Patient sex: F
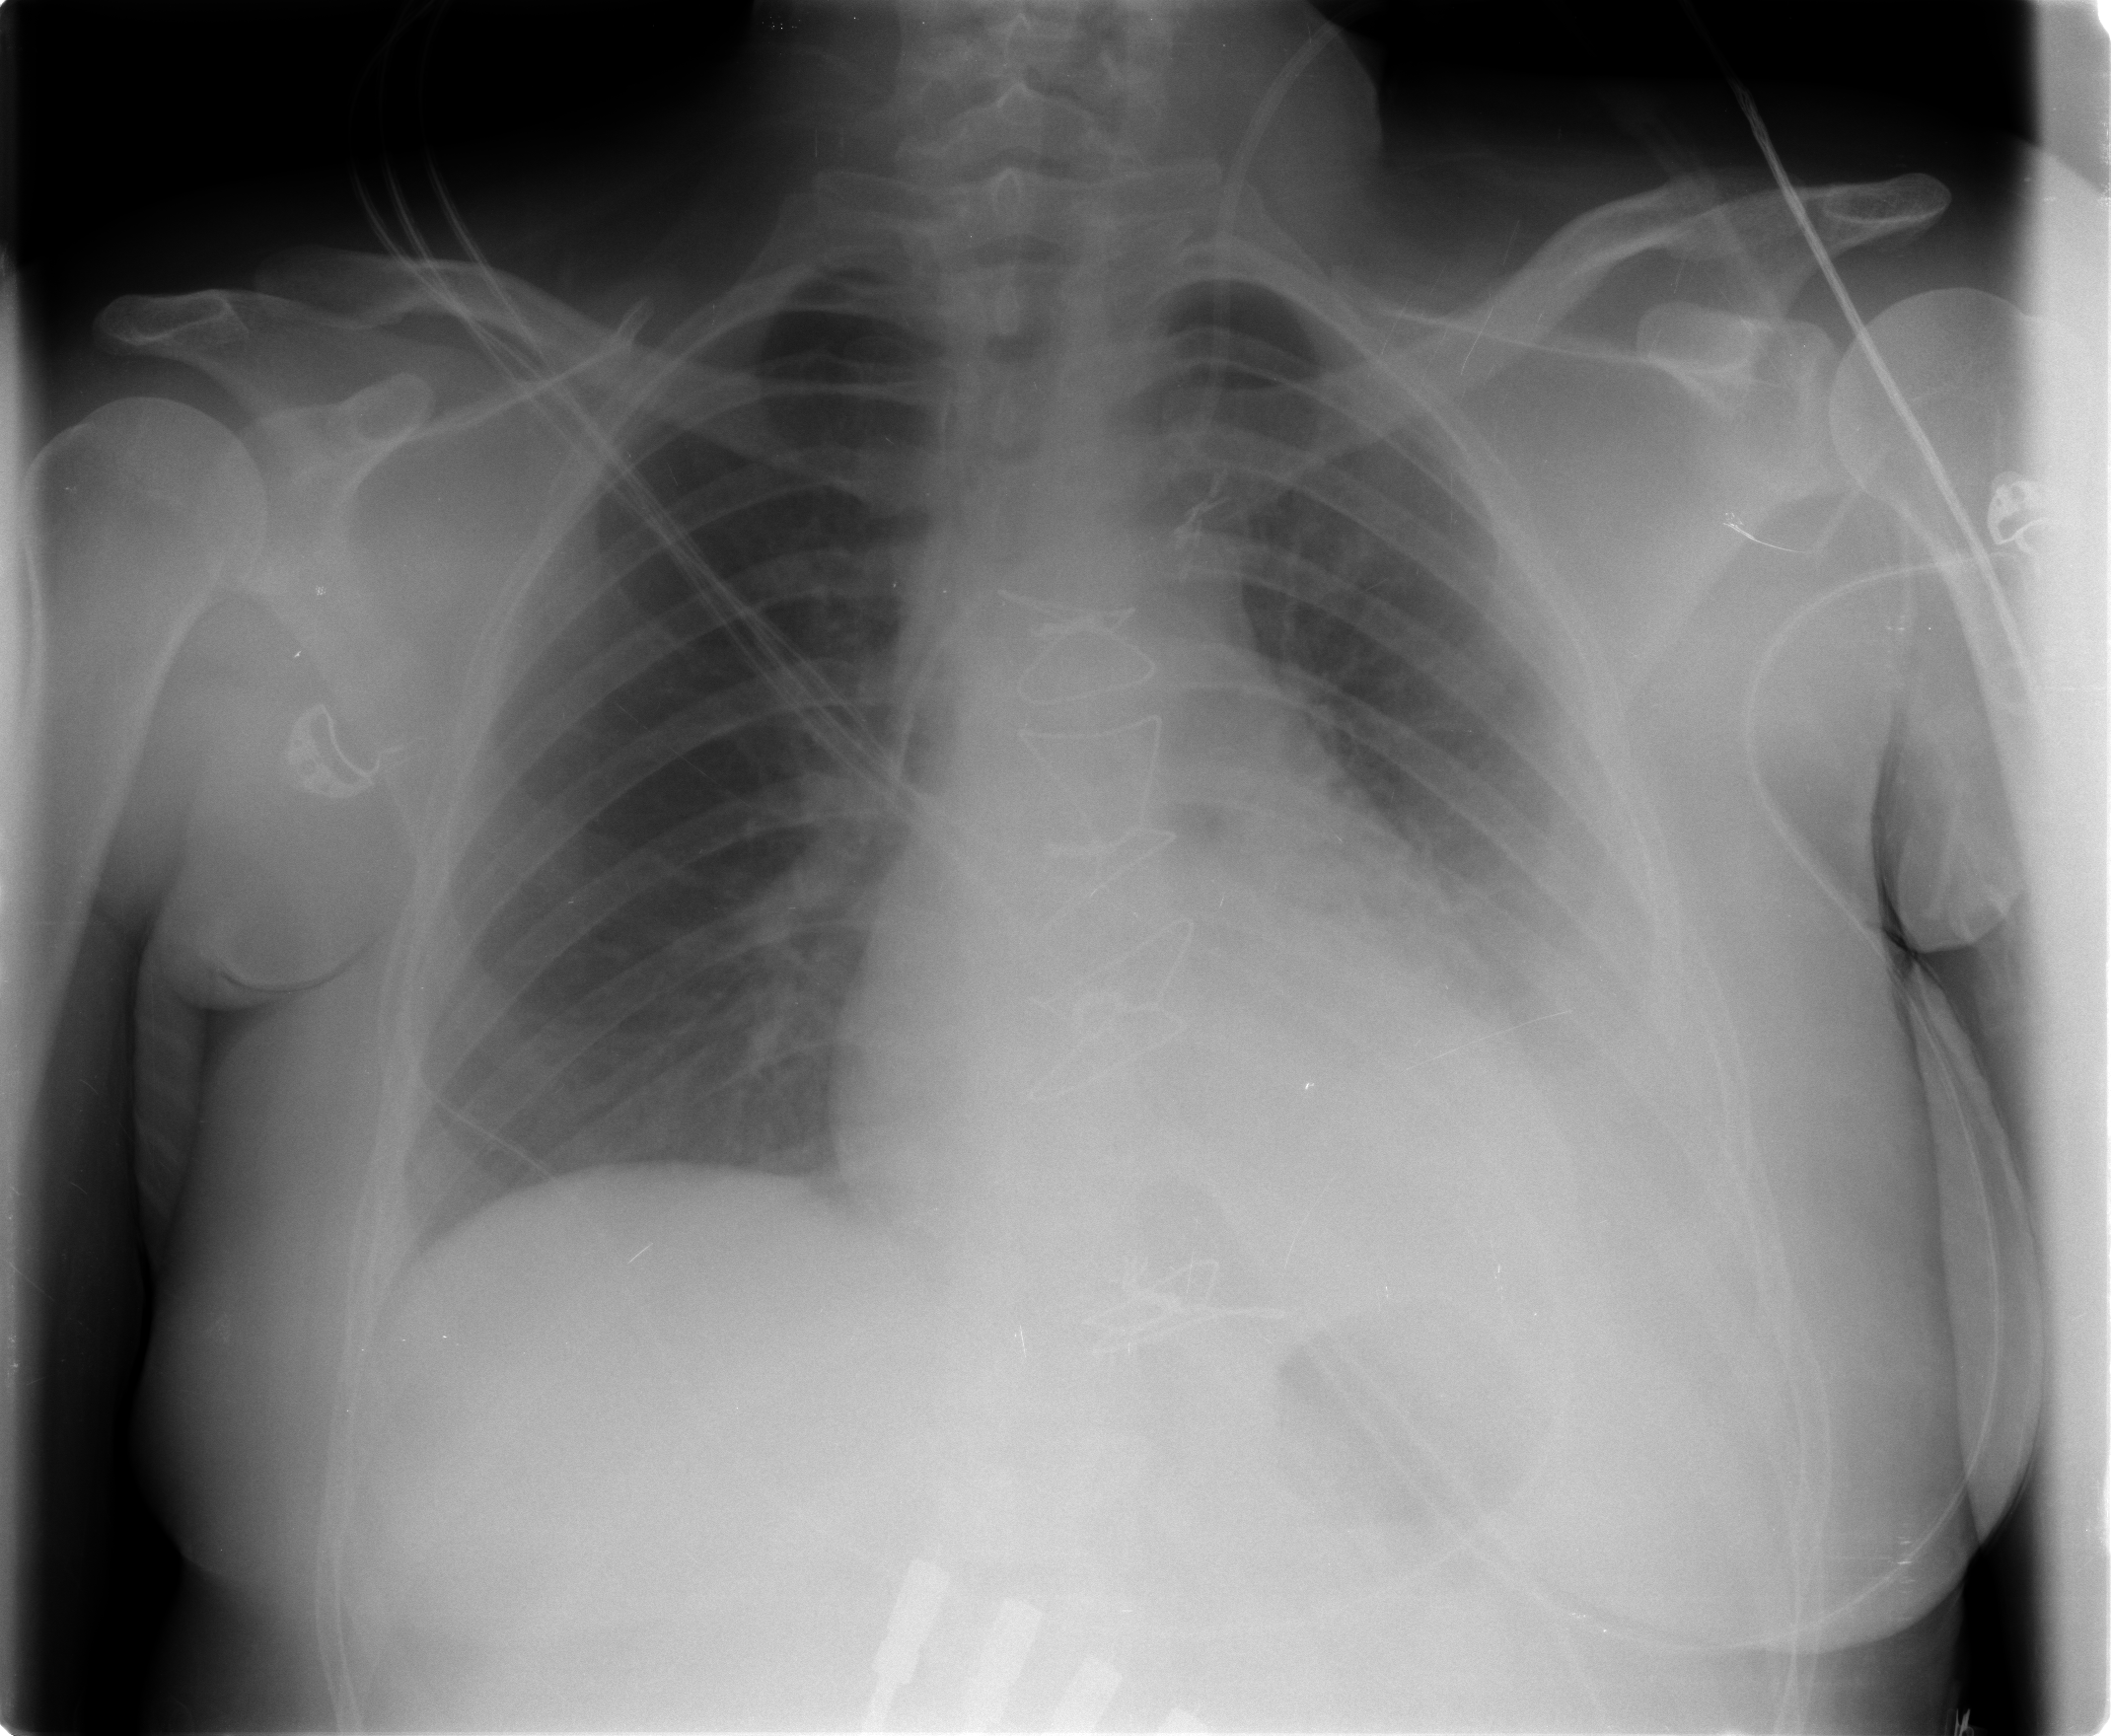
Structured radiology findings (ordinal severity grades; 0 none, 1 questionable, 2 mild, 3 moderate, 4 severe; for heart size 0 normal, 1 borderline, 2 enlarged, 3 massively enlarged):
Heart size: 2
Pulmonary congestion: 2
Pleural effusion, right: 2
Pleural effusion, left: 2
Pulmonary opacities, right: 0
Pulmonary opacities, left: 0
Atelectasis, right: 2
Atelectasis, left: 2